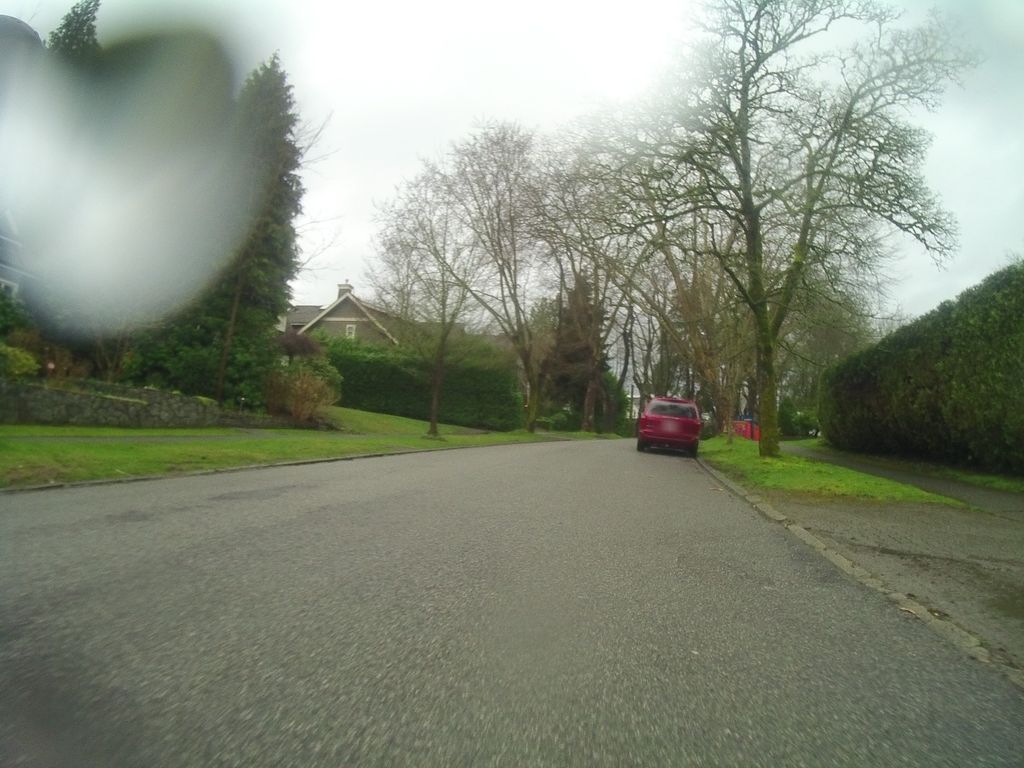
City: vancouver